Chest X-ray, PA view. Patient: 53 years old, sex F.
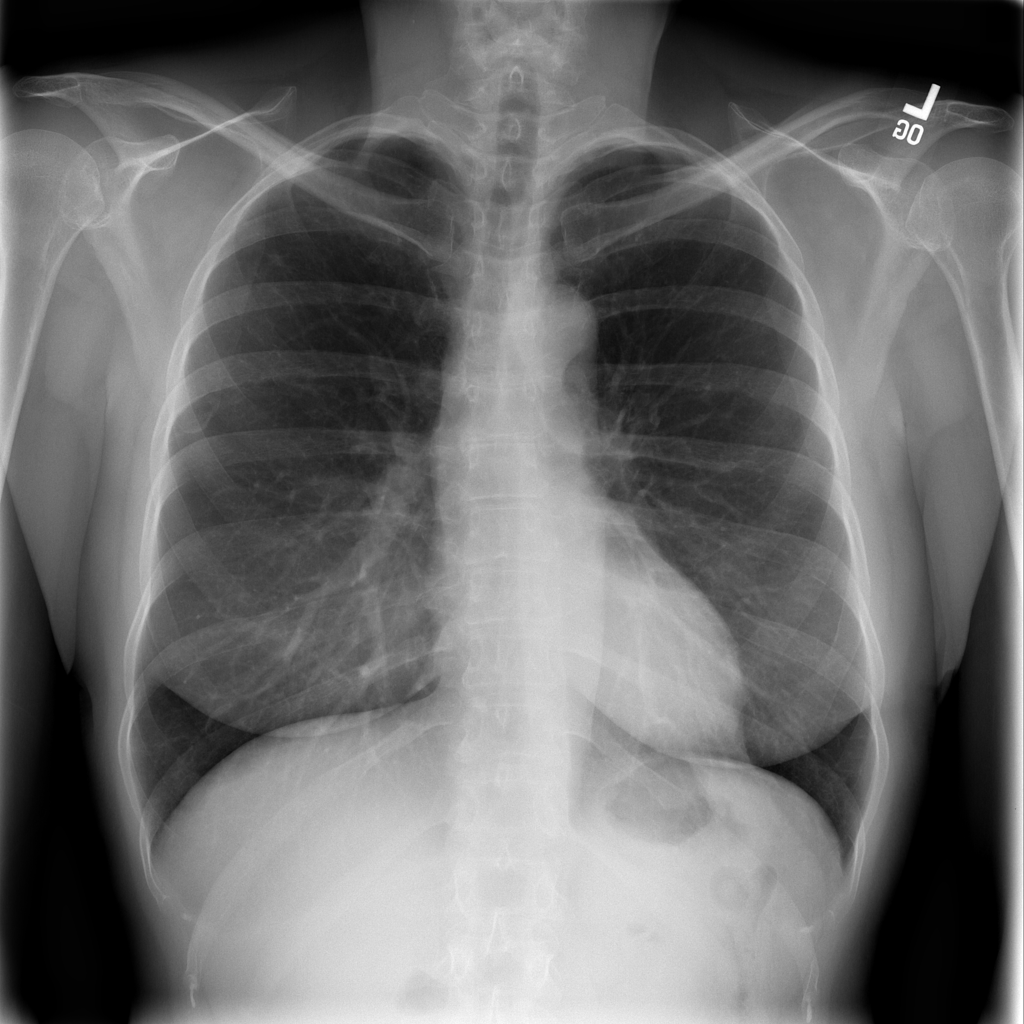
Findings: No Finding